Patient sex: F
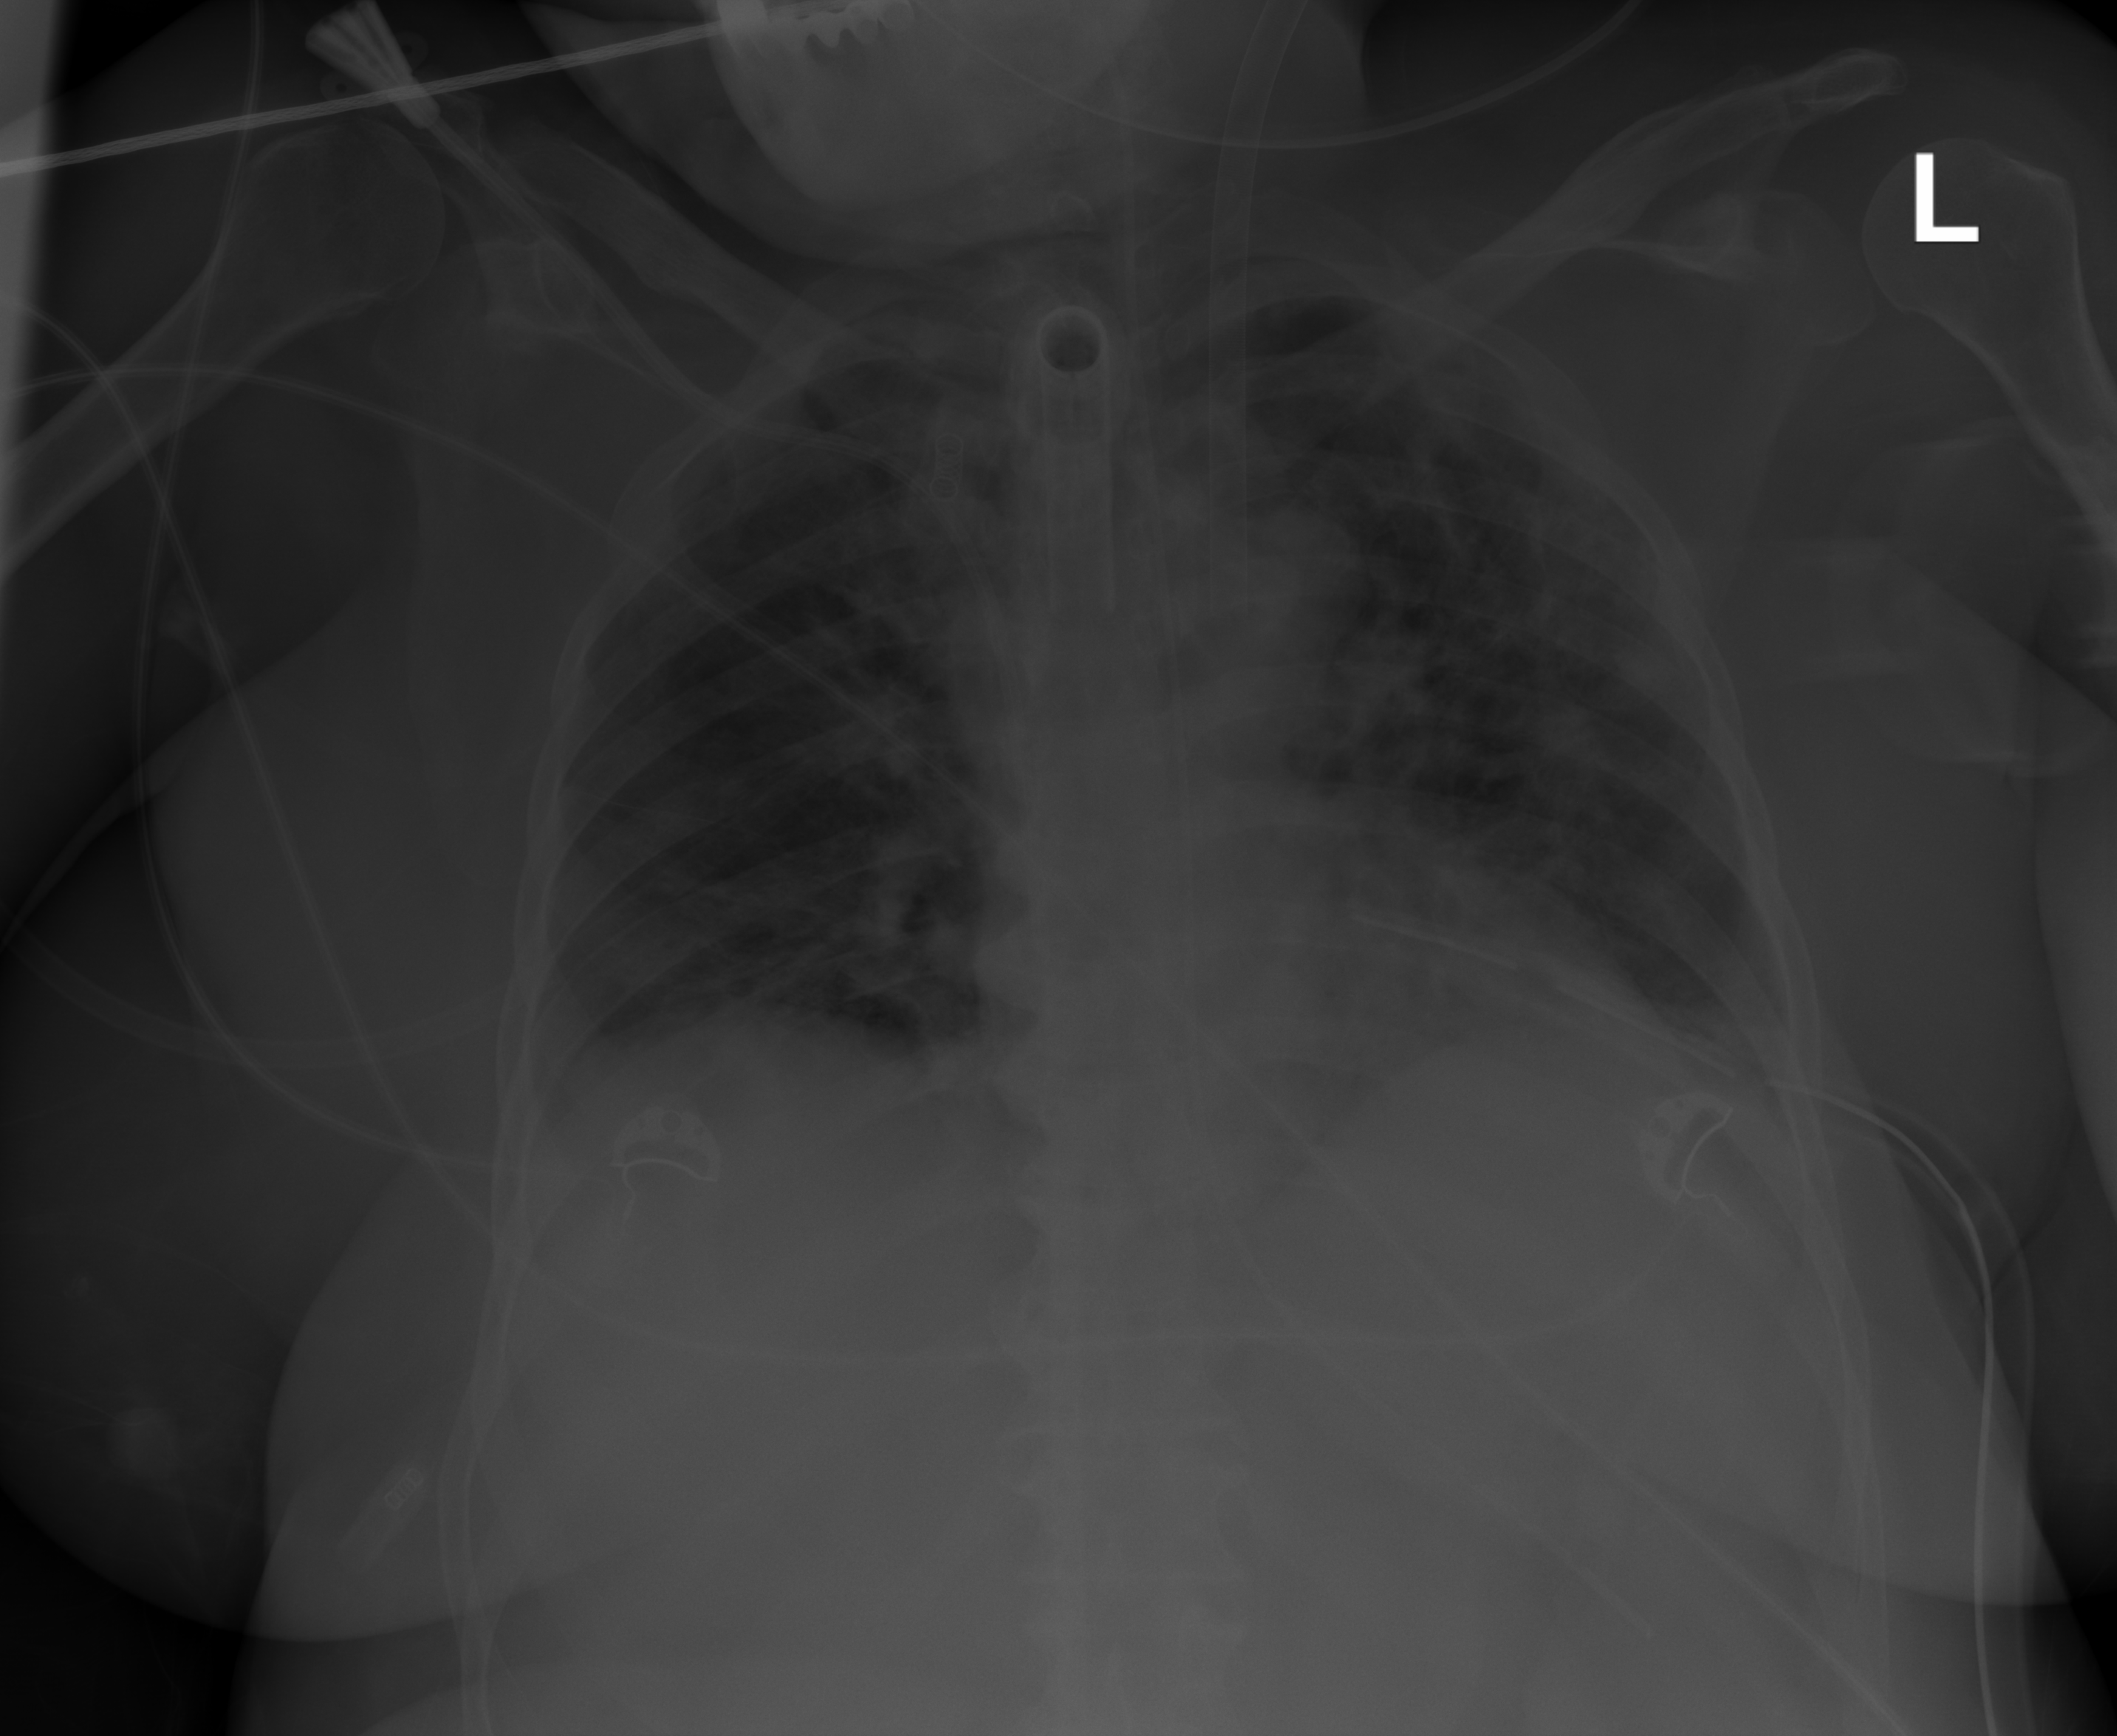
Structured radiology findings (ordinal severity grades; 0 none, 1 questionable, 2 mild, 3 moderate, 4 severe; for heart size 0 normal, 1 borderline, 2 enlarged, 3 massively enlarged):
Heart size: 2
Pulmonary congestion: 0
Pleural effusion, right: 0
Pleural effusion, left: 0
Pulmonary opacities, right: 2
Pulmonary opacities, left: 3
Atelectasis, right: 2
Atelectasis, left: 2